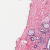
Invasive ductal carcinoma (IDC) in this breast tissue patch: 0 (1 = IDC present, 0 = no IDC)